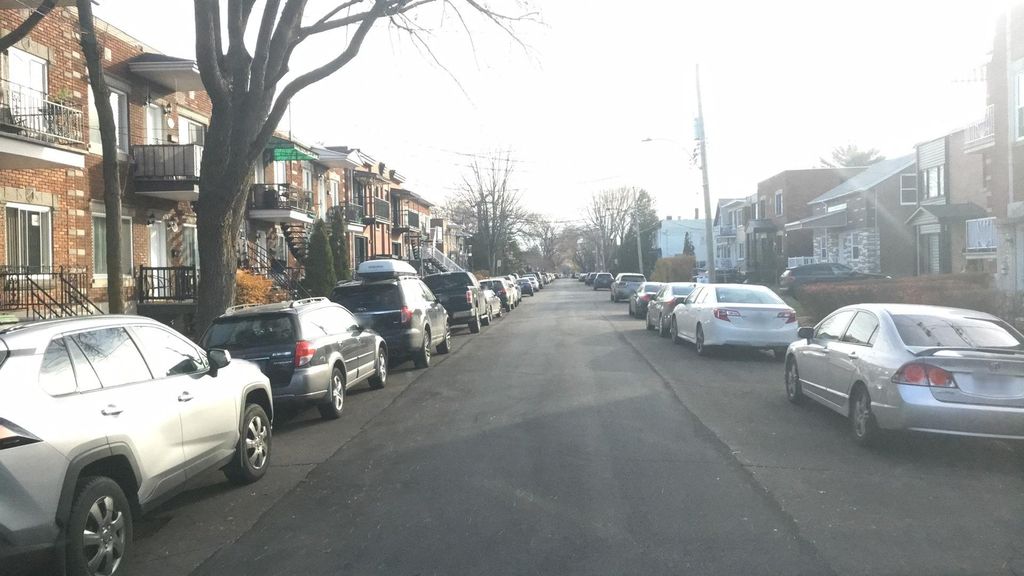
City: montreal